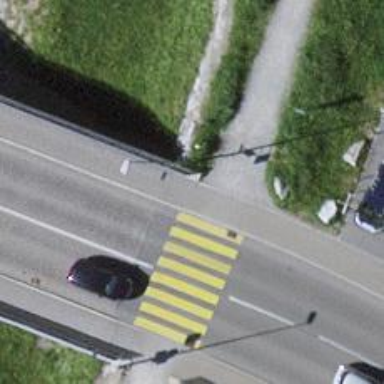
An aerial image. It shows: Sidewalk bridge over footway.